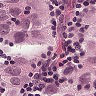
Metastatic tissue present: yes